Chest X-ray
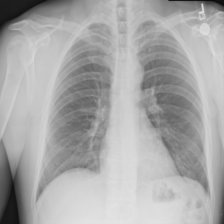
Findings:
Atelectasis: negative
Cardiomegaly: negative
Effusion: negative
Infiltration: negative
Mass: negative
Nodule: negative
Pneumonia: negative
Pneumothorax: negative
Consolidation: negative
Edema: negative
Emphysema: negative
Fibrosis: negative
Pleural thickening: negative
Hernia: negative